Question: I am in the process of creating a game using Three.JS and I have modeled and successfully imported a city created in Sketchup. I now need to dynamically add some "follow me" arrows (as per the yellow arrows in the mockup below). I believe I might need to use Three.CurvePath to achieve this but am not sure if this is the best approach - do I need to manually model the path and calculate the tangent for each of the arrow objects so they point naturally around corners (as per left turn in the mockup)?

Hope this makes sense!
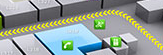
Answer: I might have a solution.
Haven't used three.js in a while so not sure if this is the most elegant solution.
I started with the <URL> since it shows:
1. How to build a path procedurally (using commands that also handle curves)
2. How to extract points from such a path
So I've split the problem into:
1. Generating the path
2. Traversing the path and interpolation (position and rotation)
I've reused the rounded rectangle definition which looks similar to a part of your screenshot.
'''
var roundedRectShape = new THREE.Shape();
( function roundedRect( ctx, x, y, width, height, radius ){
ctx.moveTo( x, y + radius );
ctx.lineTo( x, y + height - radius );
ctx.quadraticCurveTo( x, y + height, x + radius, y + height );
ctx.lineTo( x + width - radius, y + height) ;
ctx.quadraticCurveTo( x + width, y + height, x + width, y + height - radius );
ctx.lineTo( x + width, y + radius );
ctx.quadraticCurveTo( x + width, y, x + width - radius, y );
ctx.lineTo( x + radius, y );
ctx.quadraticCurveTo( x, y, x, y + radius );
} )( roundedRectShape, 0, 0, 200, 200, 20 );
'''
Your path might not be a rounded rectangle, but the available types of curve functions(quadraticCurveTo,bezierCurveTo,splineThru) are really useful.
Another idea that comes to mind is using a Ruby script to export path coordinates from Sketchup to three.js. Either you write that from scratch or use existing scripts. Here's <URL>
easily found on google.
Luckily three.js already implements this through Path's 'getPoint(t)' where t is a number from 0.0 to 1.0 representing the traversal on the path. So getting the position is trivial as getting the next interpolated position on the path. Then it's just a matter of using 'Math.atan2()' to get the rotation:
'''
t = (t + s)%1.0;//increment t while maintaining it between 0.0 and 1.0
var p = path.getPoint(t);//point at t
var pn = path.getPoint((t+s)%1.0);//point at next t iteration
if(p != null && pn != null){
//move to current position
arrow.position.x = p.x;
arrow.position.y = p.y;
//get orientation based on next position
arrow.rotation.z = Math.atan2(pn.y-p.y,pn.x-p.x);
}
'''
In conclusion bellow is a basic example (using a cube instead of an arrow shape) to illustrate generating and traversing a path in three.js based on the shapes example:
'''
<!DOCTYPE html>
<html lang="en">
<head>
<title>path interpolation</title>
<meta charset="utf-8">
<meta name="viewport" content="width=device-width, user-scalable=no, minimum-scale=1.0, maximum-scale=1.0">
<style>
body {
font-family: Monospace;
background-color: #f0f0f0;
margin: 0px;
overflow: hidden;
}
</style>
</head>
<body>
<canvas id="debug" style="position:absolute; left:100px"></canvas>
<script src="../build/three.min.js"></script>
<script src="js/libs/stats.min.js"></script>
<script>
var container, stats;
var camera, scene, renderer;
var text, plane;
var targetRotation = 0;
var targetRotationOnMouseDown = 0;
var mouseX = 0;
var mouseXOnMouseDown = 0;
var windowHalfX = window.innerWidth / 2;
var windowHalfY = window.innerHeight / 2;
init();
animate();
var t = 0.0;//traversal on path
var s = 0.001;//speed of traversal
var arrow;//mesh to move/rotate on path
var path;//Path object to traverse
function init() {
container = document.createElement( 'div' );
document.body.appendChild( container );
camera = new THREE.PerspectiveCamera( 50, window.innerWidth / window.innerHeight, 1, 1000 );
camera.position.set( 0, 150, 500 );
scene = new THREE.Scene();
parent = new THREE.Object3D();
parent.position.y = 50;
scene.add( parent );
arrow = new THREE.Mesh( new THREE.CubeGeometry(20,10,10),new THREE.MeshBasicMaterial({color: 0x009900}));
parent.add(arrow);
//this is helpful as a visual aid but not crucial
function addShape( shape, extrudeSettings, color, x, y, z, rx, ry, rz, s ) {
var points = shape.createPointsGeometry();
var spacedPoints = shape.createSpacedPointsGeometry( 50 );
// transparent line from equidistance sampled points
var line = new THREE.Line( spacedPoints, new THREE.LineBasicMaterial( { color: color, opacity: 0.2 } ) );
line.rotation.set( rx, ry, rz );
parent.add( line );
// equidistance sampled points
var pgeo = spacedPoints.clone();
var particles2 = new THREE.ParticleSystem( pgeo, new THREE.ParticleBasicMaterial( { color: color, size: 2, opacity: 0.5 } ) );
particles2.rotation.set( rx, ry, rz );
parent.add( particles2 );
}
// Rounded rectangle
//generating the path and populating it is crucial tough
var roundedRectShape = new THREE.Shape();
( function roundedRect( ctx, x, y, width, height, radius ){
ctx.moveTo( x, y + radius );
ctx.lineTo( x, y + height - radius );
ctx.quadraticCurveTo( x, y + height, x + radius, y + height );
ctx.lineTo( x + width - radius, y + height) ;
ctx.quadraticCurveTo( x + width, y + height, x + width, y + height - radius );
ctx.lineTo( x + width, y + radius );
ctx.quadraticCurveTo( x + width, y, x + width - radius, y );
ctx.lineTo( x + radius, y );
ctx.quadraticCurveTo( x, y, x, y + radius );
} )( roundedRectShape, 0, 0, 200, 200, 20 );
path = roundedRectShape;
var extrudeSettings = { amount: 20 }; // bevelSegments: 2, steps: 2 , bevelSegments: 5, bevelSize: 8, bevelThickness:5
extrudeSettings.bevelEnabled = true;
extrudeSettings.bevelSegments = 2;
extrudeSettings.steps = 2;
addShape( roundedRectShape, extrudeSettings, 0x000000, -150, 150, 0, 0, 0, 0, 1 );
renderer = new THREE.WebGLRenderer( { antialias: true } );
renderer.setSize( window.innerWidth, window.innerHeight );
container.appendChild( renderer.domElement );
stats = new Stats();
stats.domElement.style.position = 'absolute';
stats.domElement.style.top = '0px';
container.appendChild( stats.domElement );
document.addEventListener( 'mousedown', onDocumentMouseDown, false );
document.addEventListener( 'touchstart', onDocumentTouchStart, false );
document.addEventListener( 'touchmove', onDocumentTouchMove, false );
//
window.addEventListener( 'resize', onWindowResize, false );
}
function onWindowResize() {
windowHalfX = window.innerWidth / 2;
windowHalfY = window.innerHeight / 2;
camera.aspect = window.innerWidth / window.innerHeight;
camera.updateProjectionMatrix();
renderer.setSize( window.innerWidth, window.innerHeight );
}
//
function onDocumentMouseDown( event ) {
event.preventDefault();
document.addEventListener( 'mousemove', onDocumentMouseMove, false );
document.addEventListener( 'mouseup', onDocumentMouseUp, false );
document.addEventListener( 'mouseout', onDocumentMouseOut, false );
mouseXOnMouseDown = event.clientX - windowHalfX;
targetRotationOnMouseDown = targetRotation;
}
function onDocumentMouseMove( event ) {
mouseX = event.clientX - windowHalfX;
targetRotation = targetRotationOnMouseDown + ( mouseX - mouseXOnMouseDown ) * 0.02;
}
function onDocumentMouseUp( event ) {
document.removeEventListener( 'mousemove', onDocumentMouseMove, false );
document.removeEventListener( 'mouseup', onDocumentMouseUp, false );
document.removeEventListener( 'mouseout', onDocumentMouseOut, false );
}
function onDocumentMouseOut( event ) {
document.removeEventListener( 'mousemove', onDocumentMouseMove, false );
document.removeEventListener( 'mouseup', onDocumentMouseUp, false );
document.removeEventListener( 'mouseout', onDocumentMouseOut, false );
}
function onDocumentTouchStart( event ) {
if ( event.touches.length == 1 ) {
event.preventDefault();
mouseXOnMouseDown = event.touches[ 0 ].pageX - windowHalfX;
targetRotationOnMouseDown = targetRotation;
}
}
function onDocumentTouchMove( event ) {
if ( event.touches.length == 1 ) {
event.preventDefault();
mouseX = event.touches[ 0 ].pageX - windowHalfX;
targetRotation = targetRotationOnMouseDown + ( mouseX - mouseXOnMouseDown ) * 0.05;
}
}
//
function animate() {
requestAnimationFrame( animate );
render();
stats.update();
}
function render() {
t = (t + s)%1.0;//increment t while maintaining it between 0.0 and 1.0
var p = path.getPoint(t);//point at t
var pn = path.getPoint((t+s)%1.0);//point at next t iteration
if(p != null && pn != null){
//move to current position
arrow.position.x = p.x;
arrow.position.y = p.y;
//get orientation based on next position
arrow.rotation.z = Math.atan2(pn.y-p.y,pn.x-p.x);
}
parent.rotation.y += ( targetRotation - parent.rotation.y ) * 0.05;
renderer.render( scene, camera );
}
</script>
</body>
</html>
'''
Thought I'd add a runnable snippet straight on this page:
'''
var container;
var camera, scene, renderer;
var text, plane;
var targetRotation = 0;
var targetRotationOnMouseDown = 0;
var mouseX = 0;
var mouseXOnMouseDown = 0;
var windowHalfX = window.innerWidth / 2;
var windowHalfY = window.innerHeight / 2;
init();
animate();
var t = 0.0;//traversal on path
var s = 0.001;//speed of traversal
var arrows;//mesh to move/rotate on path
var path;//Path object to traverse
function init() {
container = document.createElement( 'div' );
document.body.appendChild( container );
camera = new THREE.PerspectiveCamera( 50, window.innerWidth / window.innerHeight, 1, 1000 );
camera.position.set( 0, 150, 500 );
scene = new THREE.Scene();
parent = new THREE.Object3D();
parent.position.y = 50;
scene.add( parent );
arrows = [];
for(var i = 0 ; i < 50; i++){
arrows[i] = new THREE.Mesh( new THREE.CubeGeometry(10,5,5),new THREE.MeshBasicMaterial({color: 0x009900}));
parent.add(arrows[i]);
}
//this is helpful as a visual aid but not crucial
function addShape( shape, extrudeSettings, color, x, y, z, rx, ry, rz, s ) {
var points = shape.createPointsGeometry();
var spacedPoints = shape.createSpacedPointsGeometry( 50 );
// transparent line from equidistance sampled points
var line = new THREE.Line( spacedPoints, new THREE.LineBasicMaterial( { color: color, opacity: 0.2 } ) );
line.rotation.set( rx, ry, rz );
parent.add( line );
// equidistance sampled points
var pgeo = spacedPoints.clone();
var particles2 = new THREE.ParticleSystem( pgeo, new THREE.ParticleBasicMaterial( { color: color, size: 2, opacity: 0.5 } ) );
particles2.rotation.set( rx, ry, rz );
parent.add( particles2 );
}
// Rounded rectangle
//generating the path and populating it is crucial tough
var roundedRectShape = new THREE.Shape();
( function roundedRect( ctx, x, y, width, height, radius ){
ctx.moveTo( x, y + radius );
ctx.lineTo( x, y + height - radius );
ctx.quadraticCurveTo( x, y + height, x + radius, y + height );
ctx.lineTo( x + width - radius, y + height) ;
ctx.quadraticCurveTo( x + width, y + height, x + width, y + height - radius );
ctx.lineTo( x + width, y + radius );
ctx.quadraticCurveTo( x + width, y, x + width - radius, y );
ctx.lineTo( x + radius, y );
ctx.quadraticCurveTo( x, y, x, y + radius );
} )( roundedRectShape, 0, 0, 200, 200, 20 );
path = roundedRectShape;
var extrudeSettings = { amount: 20 }; // bevelSegments: 2, steps: 2 , bevelSegments: 5, bevelSize: 8, bevelThickness:5
extrudeSettings.bevelEnabled = true;
extrudeSettings.bevelSegments = 2;
extrudeSettings.steps = 2;
addShape( roundedRectShape, extrudeSettings, 0x000000, -150, 150, 0, 0, 0, 0, 1 );
renderer = new THREE.WebGLRenderer( { antialias: true } );
renderer.setSize( window.innerWidth, window.innerHeight );
container.appendChild( renderer.domElement );
document.addEventListener( 'mousedown', onDocumentMouseDown, false );
document.addEventListener( 'touchstart', onDocumentTouchStart, false );
document.addEventListener( 'touchmove', onDocumentTouchMove, false );
//
window.addEventListener( 'resize', onWindowResize, false );
}
function onWindowResize() {
windowHalfX = window.innerWidth / 2;
windowHalfY = window.innerHeight / 2;
camera.aspect = window.innerWidth / window.innerHeight;
camera.updateProjectionMatrix();
renderer.setSize( window.innerWidth, window.innerHeight );
}
//
function onDocumentMouseDown( event ) {
event.preventDefault();
document.addEventListener( 'mousemove', onDocumentMouseMove, false );
document.addEventListener( 'mouseup', onDocumentMouseUp, false );
document.addEventListener( 'mouseout', onDocumentMouseOut, false );
mouseXOnMouseDown = event.clientX - windowHalfX;
targetRotationOnMouseDown = targetRotation;
}
function onDocumentMouseMove( event ) {
mouseX = event.clientX - windowHalfX;
targetRotation = targetRotationOnMouseDown + ( mouseX - mouseXOnMouseDown ) * 0.02;
}
function onDocumentMouseUp( event ) {
document.removeEventListener( 'mousemove', onDocumentMouseMove, false );
document.removeEventListener( 'mouseup', onDocumentMouseUp, false );
document.removeEventListener( 'mouseout', onDocumentMouseOut, false );
}
function onDocumentMouseOut( event ) {
document.removeEventListener( 'mousemove', onDocumentMouseMove, false );
document.removeEventListener( 'mouseup', onDocumentMouseUp, false );
document.removeEventListener( 'mouseout', onDocumentMouseOut, false );
}
function onDocumentTouchStart( event ) {
if ( event.touches.length == 1 ) {
event.preventDefault();
mouseXOnMouseDown = event.touches[ 0 ].pageX - windowHalfX;
targetRotationOnMouseDown = targetRotation;
}
}
function onDocumentTouchMove( event ) {
if ( event.touches.length == 1 ) {
event.preventDefault();
mouseX = event.touches[ 0 ].pageX - windowHalfX;
targetRotation = targetRotationOnMouseDown + ( mouseX - mouseXOnMouseDown ) * 0.05;
}
}
//
function animate() {
requestAnimationFrame( animate );
render();
}
function render() {
t = (t + s)%1.0;//increment t while maintaining it between 0.0 and 1.0 - could map mouse x position/window width for fun :)
for(var i = 0 ; i < 50; i++){//for each box
var ti = ((i/50.0)+t)%1.0;//compute the traversval including each box's own offset on the path
var p = path.getPoint(ti);//point at t
var pn = path.getPoint((ti+s)%1.0);//point at next t iteration
if(p != null && pn != null){
//move to current position
arrows[i].position.x = p.x;
arrows[i].position.y = p.y;
//get orientation based on next position
arrows[i].rotation.z = Math.atan2(pn.y-p.y,pn.x-p.x);
}
}
parent.rotation.y += ( targetRotation - parent.rotation.y ) * 0.05;
renderer.render( scene, camera );
}
'''
'''
body {
font-family: Monospace;
background-color: #f0f0f0;
margin: 0px;
overflow: hidden;
}
'''
'''
<script src="https://cdnjs.cloudflare.com/ajax/libs/three.js/r71/three.min.js"></script>
'''